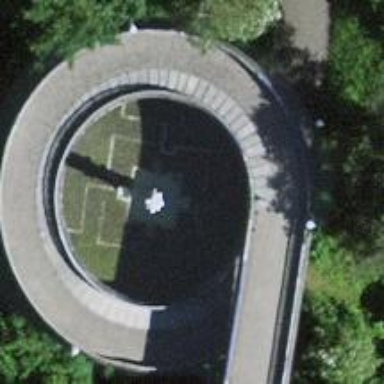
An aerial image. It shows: Fountain.